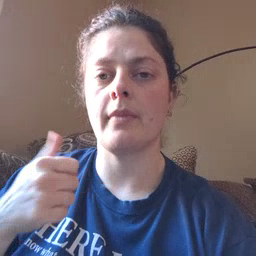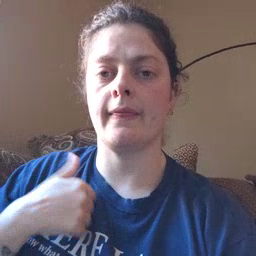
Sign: bath